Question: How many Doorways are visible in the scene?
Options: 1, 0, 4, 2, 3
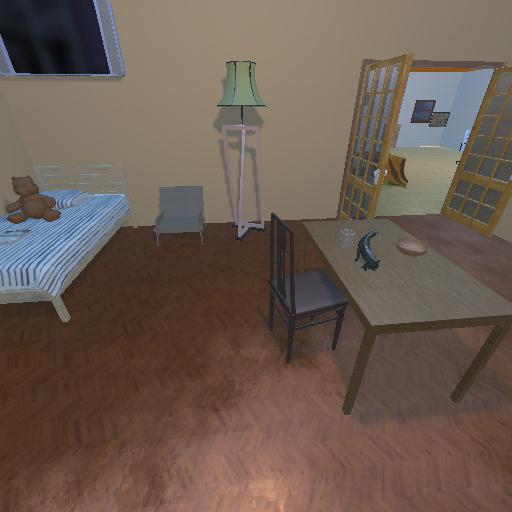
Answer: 1